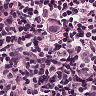
Metastatic tissue present: yes